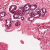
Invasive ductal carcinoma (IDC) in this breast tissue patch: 0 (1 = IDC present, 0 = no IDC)